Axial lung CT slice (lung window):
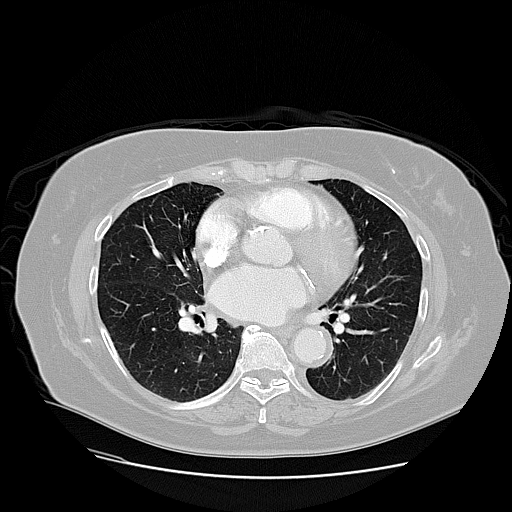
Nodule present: no